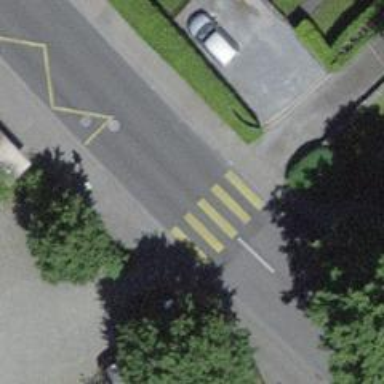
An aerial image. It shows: Road with traffic signals.